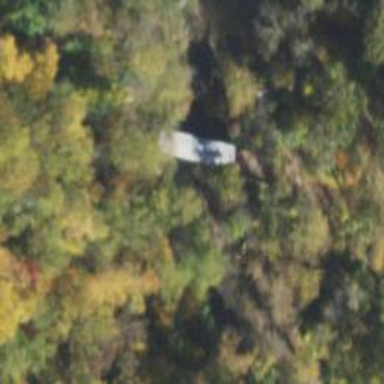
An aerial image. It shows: Covered bridge over path.